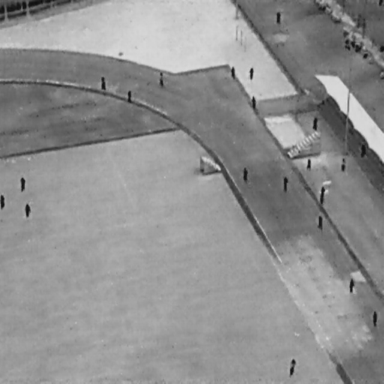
There are 22 objects shown in the infrared image, including 21 People, and a DontCare.